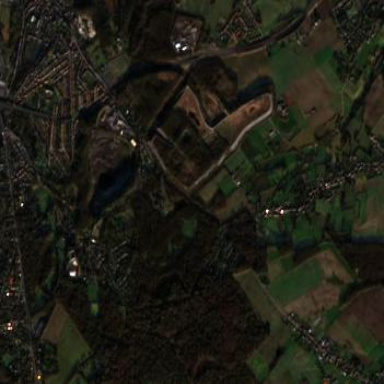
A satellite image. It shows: Historic quarry.